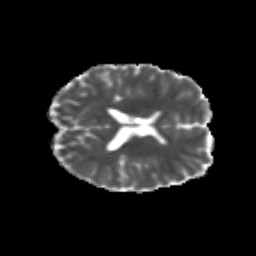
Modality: MD
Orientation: axial
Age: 24
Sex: male
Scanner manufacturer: siemens
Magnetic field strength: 3 T
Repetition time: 3.5 s
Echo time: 0.113 s